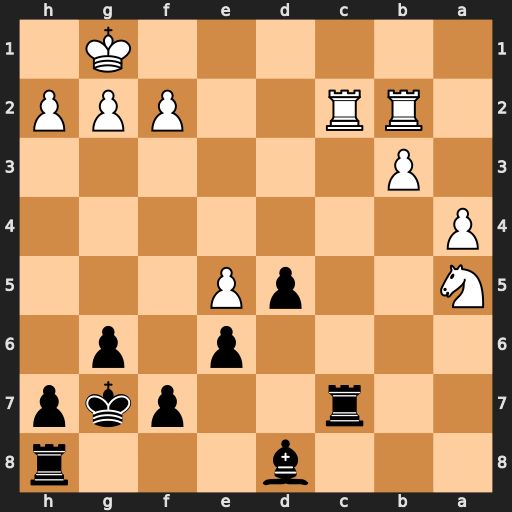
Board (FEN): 3b3r/2r2pkp/4p1p1/N2pP3/P7/1P6/1RR2PPP/6K1
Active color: b
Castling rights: -
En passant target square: -
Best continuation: Rxc2 Rxc2 Bxa5